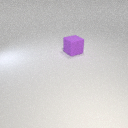
large purple rubber cube